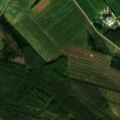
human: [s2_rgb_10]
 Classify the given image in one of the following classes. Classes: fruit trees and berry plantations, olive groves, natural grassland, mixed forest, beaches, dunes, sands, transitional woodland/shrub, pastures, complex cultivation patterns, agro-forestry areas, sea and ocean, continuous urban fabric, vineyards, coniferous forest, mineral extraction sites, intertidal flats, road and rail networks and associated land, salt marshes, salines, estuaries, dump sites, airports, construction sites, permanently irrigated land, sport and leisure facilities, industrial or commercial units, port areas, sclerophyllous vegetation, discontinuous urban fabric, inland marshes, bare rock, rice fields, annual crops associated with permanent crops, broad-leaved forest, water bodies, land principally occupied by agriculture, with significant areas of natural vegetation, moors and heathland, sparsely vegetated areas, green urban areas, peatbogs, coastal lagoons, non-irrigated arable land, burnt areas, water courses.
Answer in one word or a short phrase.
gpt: non-irrigated arable land, coniferous forest, mixed forest, transitional woodland/shrub